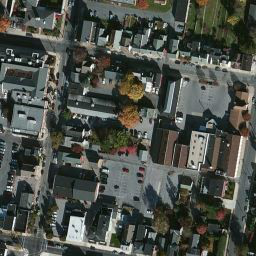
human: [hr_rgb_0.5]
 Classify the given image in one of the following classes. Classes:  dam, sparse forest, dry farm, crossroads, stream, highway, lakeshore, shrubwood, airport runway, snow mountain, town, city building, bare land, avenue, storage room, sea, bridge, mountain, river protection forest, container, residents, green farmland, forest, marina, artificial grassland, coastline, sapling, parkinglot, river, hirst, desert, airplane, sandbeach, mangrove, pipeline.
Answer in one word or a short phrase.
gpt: town